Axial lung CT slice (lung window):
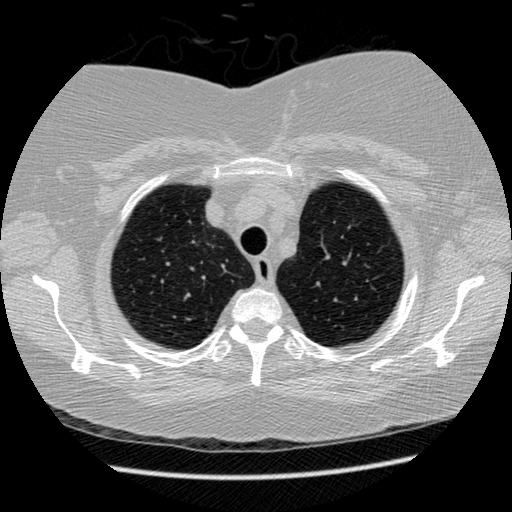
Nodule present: no